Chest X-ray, AP view. Patient: 49 years old, sex M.
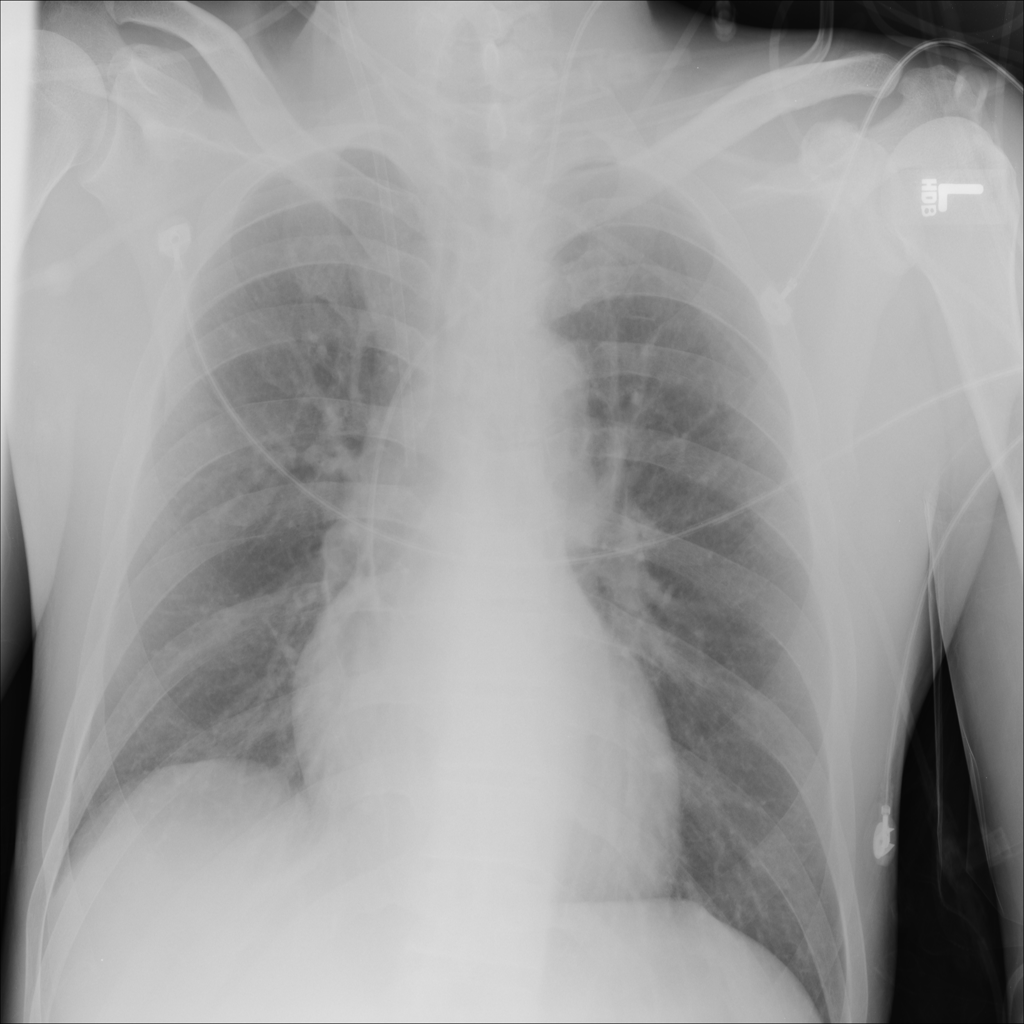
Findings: No Finding